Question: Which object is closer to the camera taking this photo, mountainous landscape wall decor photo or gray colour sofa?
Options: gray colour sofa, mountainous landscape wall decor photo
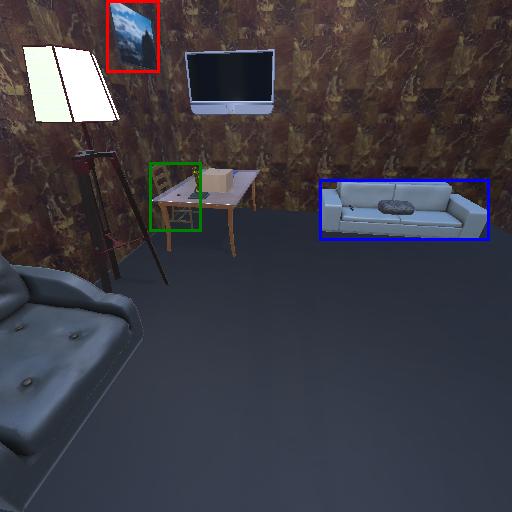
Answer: gray colour sofa